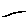
Label: line